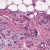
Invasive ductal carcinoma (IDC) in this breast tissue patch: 1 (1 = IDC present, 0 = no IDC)